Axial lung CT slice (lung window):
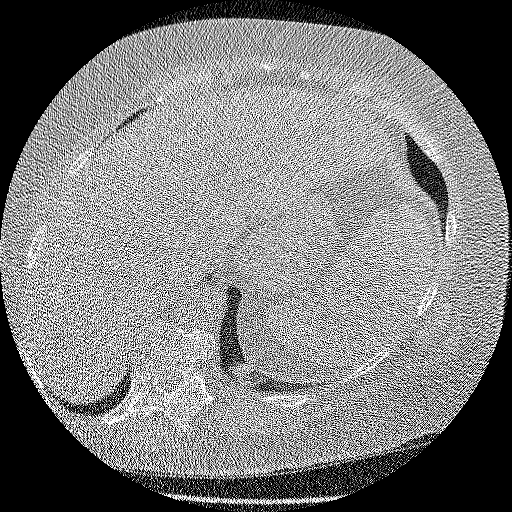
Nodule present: no